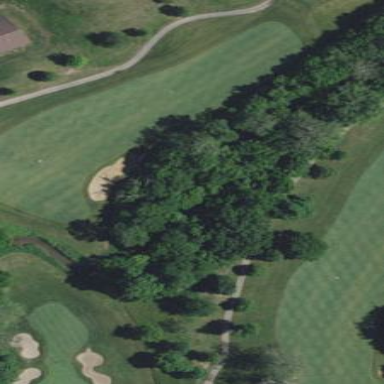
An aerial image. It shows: Golf fairway surrounded by grass.